Question: I created a portlet on Liferay 6.1, JBoss 7 for guests.
It needs to work for the user even if he hasn't made an action for a long period of time.
Actual if I do something in my portlet and wait for about 10 minutes and then do something again (for example changing jsp by hitting a button), this error appears:

It's german, but it means: forbidden, you don't have the permission to access this ressource.
How can I avoid this?
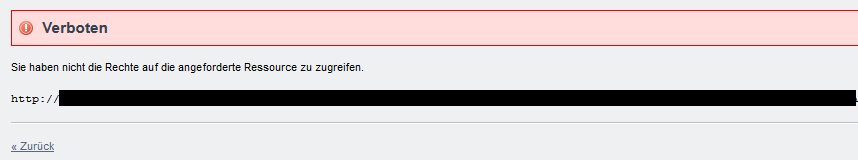
Answer: You have two options that I can think of.
1) Increase the session time out.
2) Make an ajax request to your server to keep your session active.
Hope this helps!